Question: I am attempting to access a private member from another class in Java. Is this a possible task? Currently there is no getter method for this member.
Below is an image of what I would like to obtain;

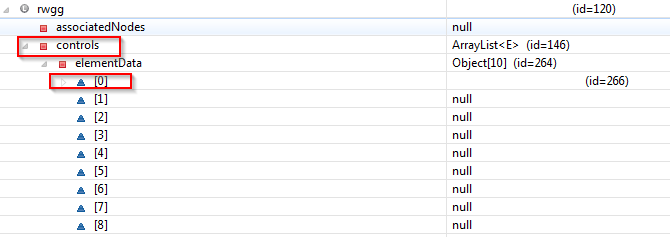
Answer: You can't, unless you use reflection (more about that below).
If the member is declared 'private', then other classes aren't allowed to read it. That's what private scope is about.
If you can modify the class that owns the ArrayList, you can add a getter. It is better to get the ArrayList in it's entirety (it's a reference and you might inadvertently change it). Add a getter that gets one element, instead.
There is also the option to use reflection, but as is mentioned several times on this page, this is strongly discouraged. Reflection is a technology that allows code to inspect other code in the same system. Should you really want to use it, the tutorial is <URL>.